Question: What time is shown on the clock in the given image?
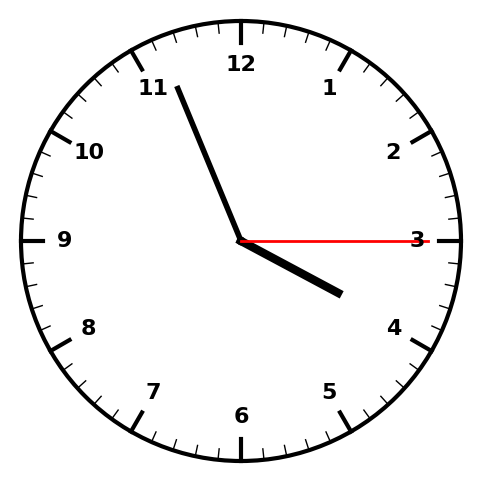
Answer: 03:56:15